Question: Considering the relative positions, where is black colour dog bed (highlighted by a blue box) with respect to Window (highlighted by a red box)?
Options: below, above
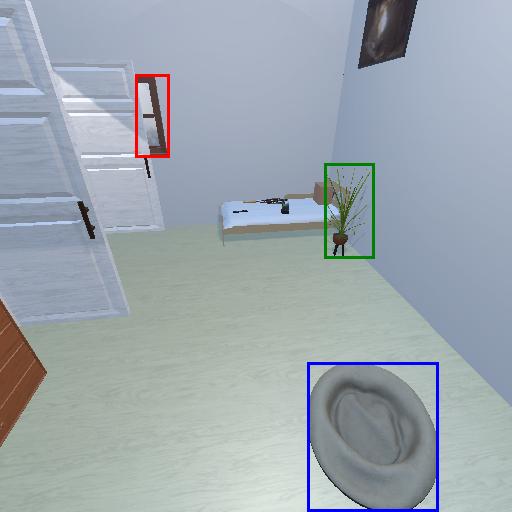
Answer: below